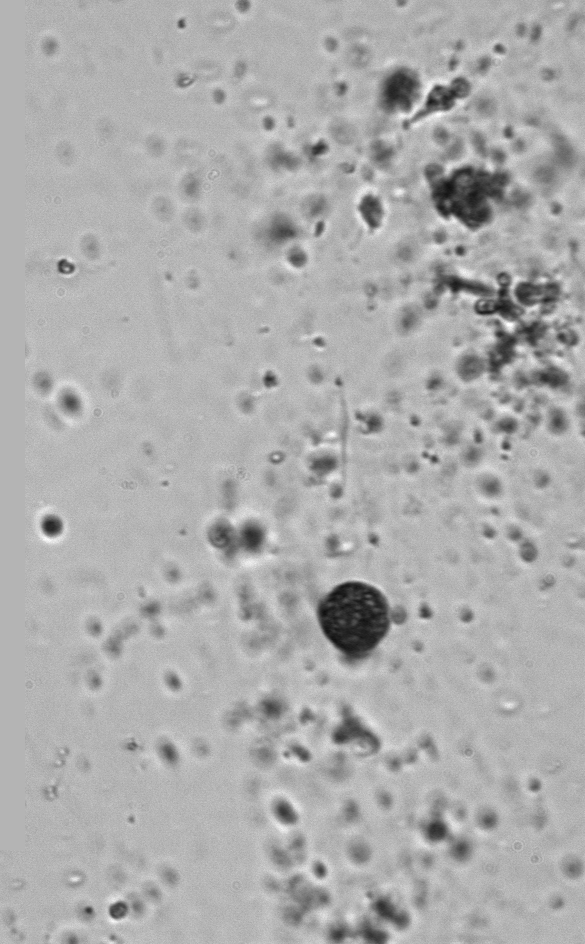
Label: Phaeocystis